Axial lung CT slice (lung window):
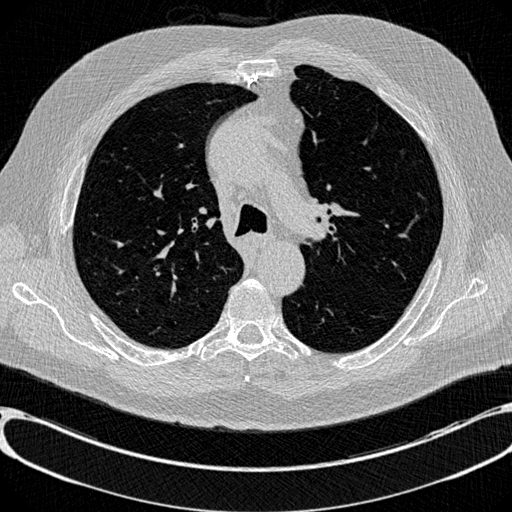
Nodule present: no